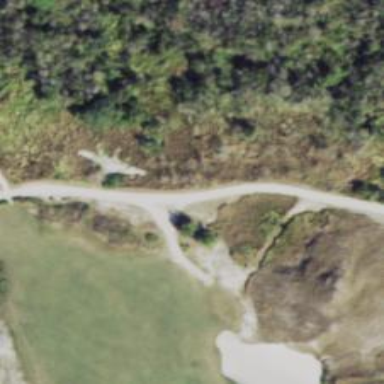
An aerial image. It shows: Path for both roads and golfers.